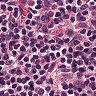
Metastatic tissue present: no